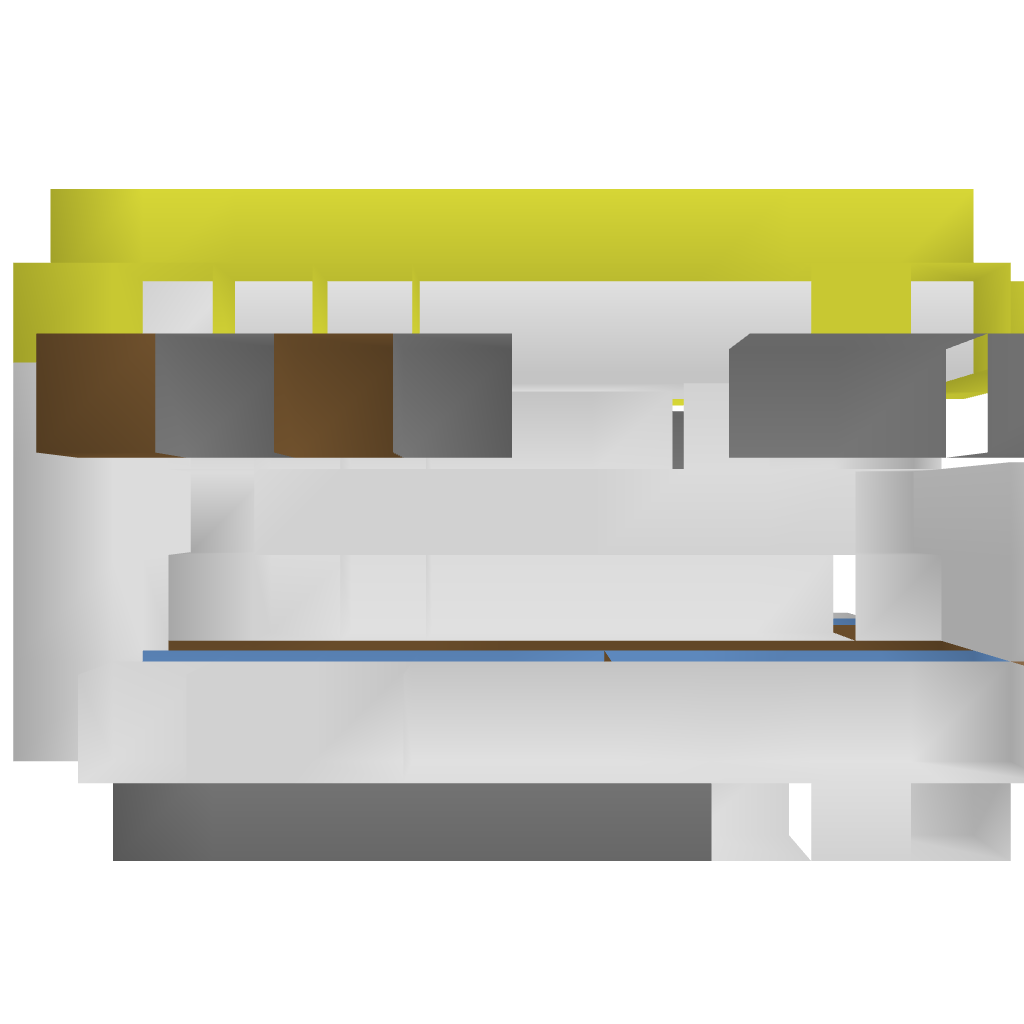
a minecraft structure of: Small farm sugarcane bad low quality